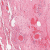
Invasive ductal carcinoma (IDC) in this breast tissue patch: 0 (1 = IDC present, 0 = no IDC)